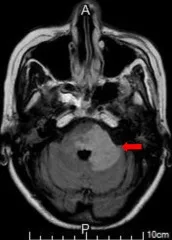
Left middle cerebellar peduncle.
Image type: radiology (mri)